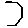
Label: hexagon